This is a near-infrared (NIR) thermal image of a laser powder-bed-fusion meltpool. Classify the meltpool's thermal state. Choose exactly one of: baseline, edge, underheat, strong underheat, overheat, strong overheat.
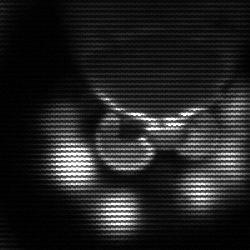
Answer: baseline